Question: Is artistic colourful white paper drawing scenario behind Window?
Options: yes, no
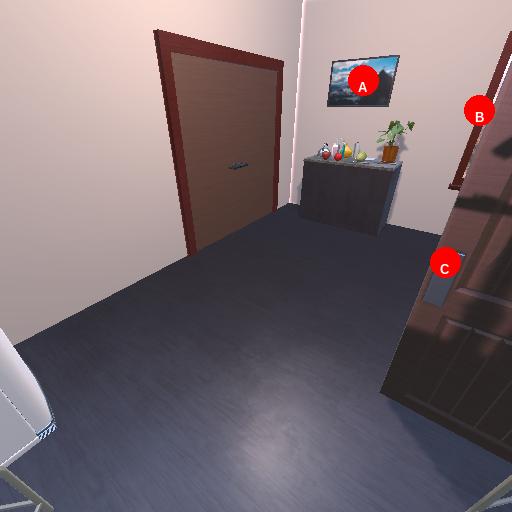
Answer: yes